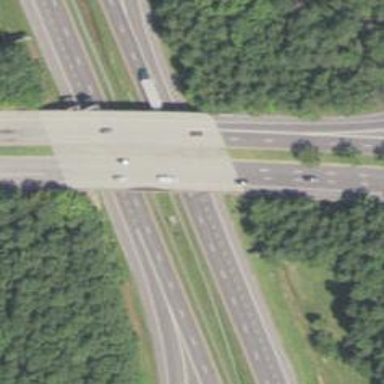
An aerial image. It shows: Motorway.